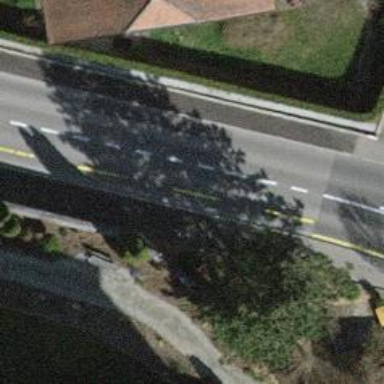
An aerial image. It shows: Sidewalk leading to platform for public transport.